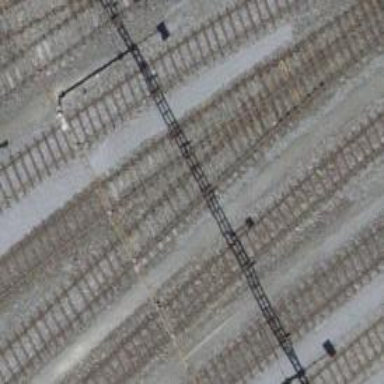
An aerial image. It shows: Railway yard with one track. The railway is electrified with contact line.